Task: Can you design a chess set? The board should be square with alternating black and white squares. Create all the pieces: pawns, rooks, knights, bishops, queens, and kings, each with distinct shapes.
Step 1112:
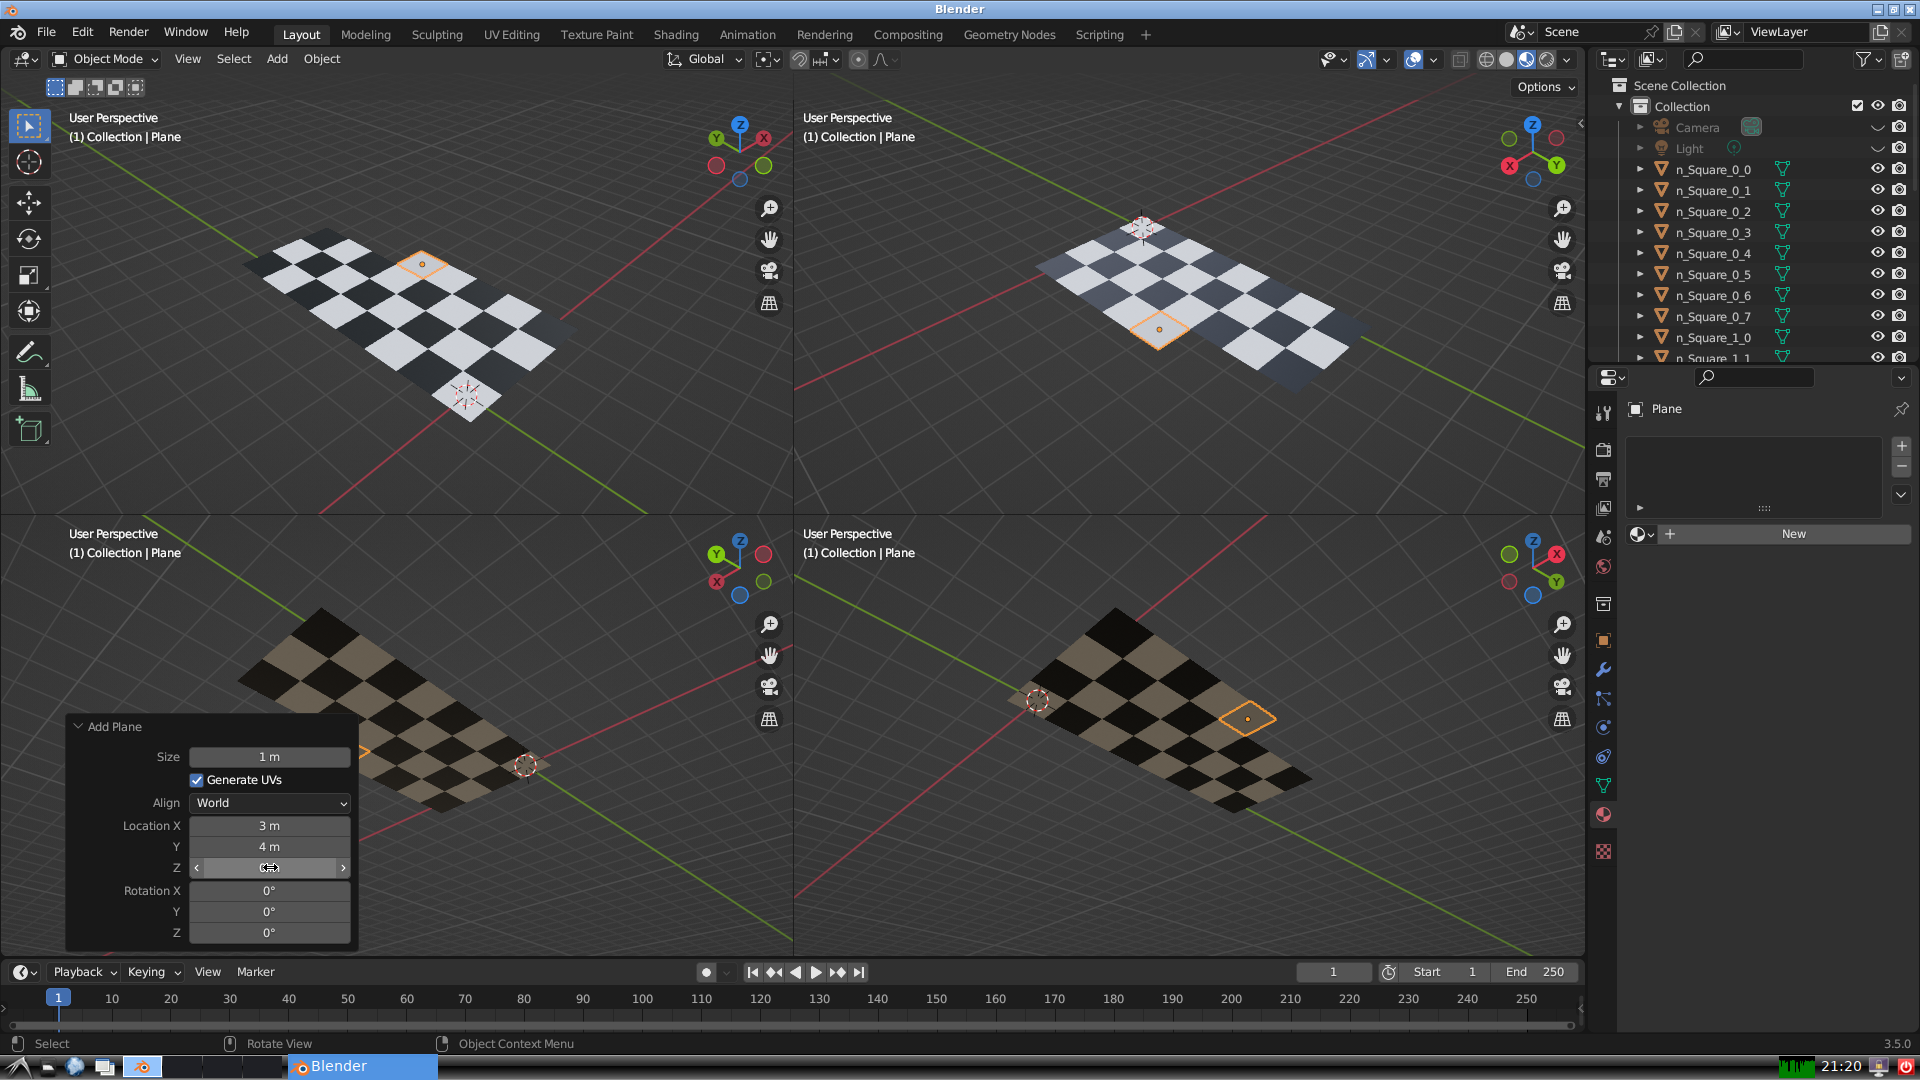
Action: {"mouse_move": [960, 540]}